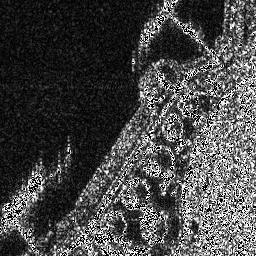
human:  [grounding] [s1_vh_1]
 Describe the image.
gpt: In the satellite image, there is  <ref>1 large ship </ref> <box>[[0, 65, 17, 85, 0]]</box> located at bottom left.